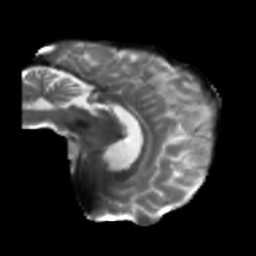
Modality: T2w
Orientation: sagittal
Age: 42
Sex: male
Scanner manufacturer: siemens
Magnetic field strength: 3 T
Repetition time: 5.25 s
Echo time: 0.08 s